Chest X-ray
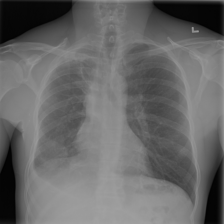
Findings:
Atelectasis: negative
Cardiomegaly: negative
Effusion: negative
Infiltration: negative
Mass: negative
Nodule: negative
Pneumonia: negative
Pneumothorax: negative
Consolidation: positive
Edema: negative
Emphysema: negative
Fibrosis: negative
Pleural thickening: positive
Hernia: negative